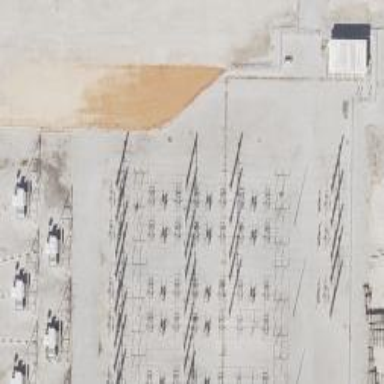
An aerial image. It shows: Switch for power supply.